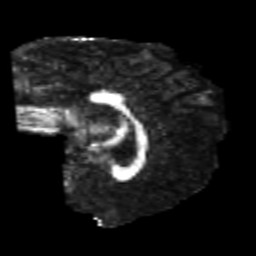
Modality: FA
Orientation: sagittal
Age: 24
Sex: male
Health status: healthy
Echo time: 0.074 s